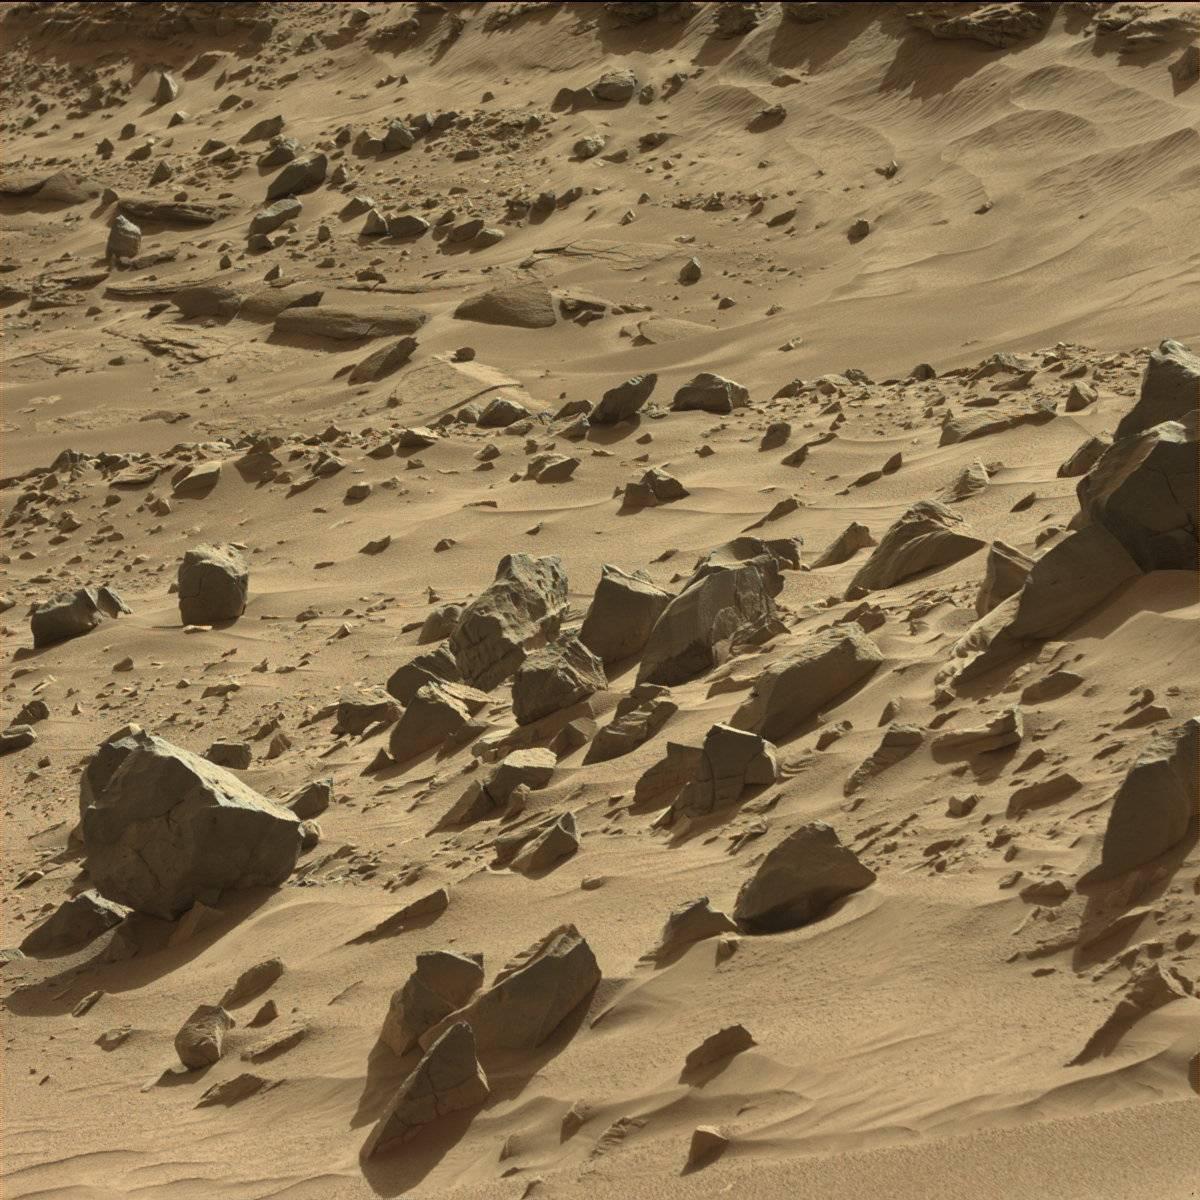
Terrain classes present: Bedrock, Rock, Sand / Soil